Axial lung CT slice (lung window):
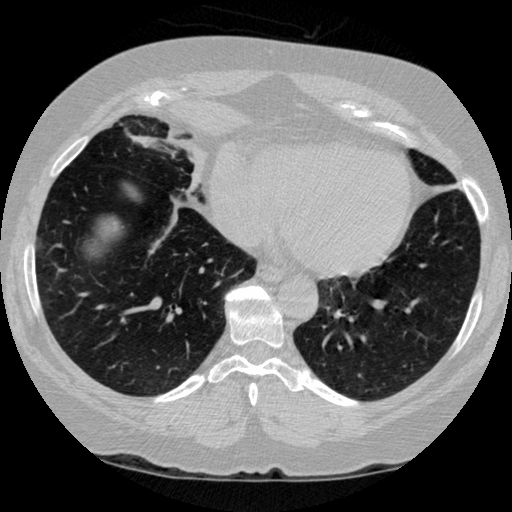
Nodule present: no